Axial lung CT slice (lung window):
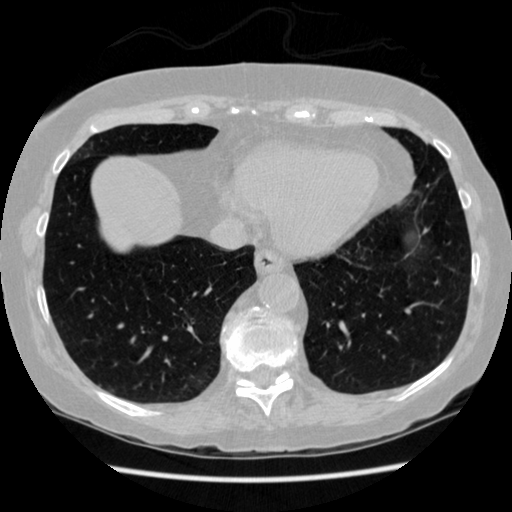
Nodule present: no